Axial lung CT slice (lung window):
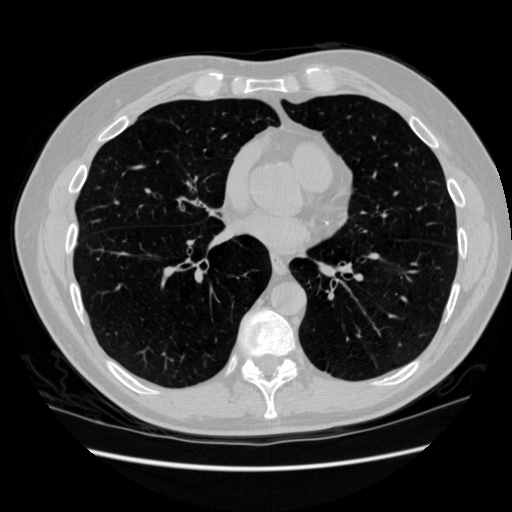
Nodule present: no